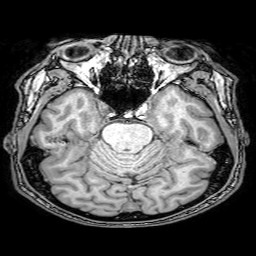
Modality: T1w
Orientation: coronal
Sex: male
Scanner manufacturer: philips
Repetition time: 0.0082 s
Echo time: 0.00375 s